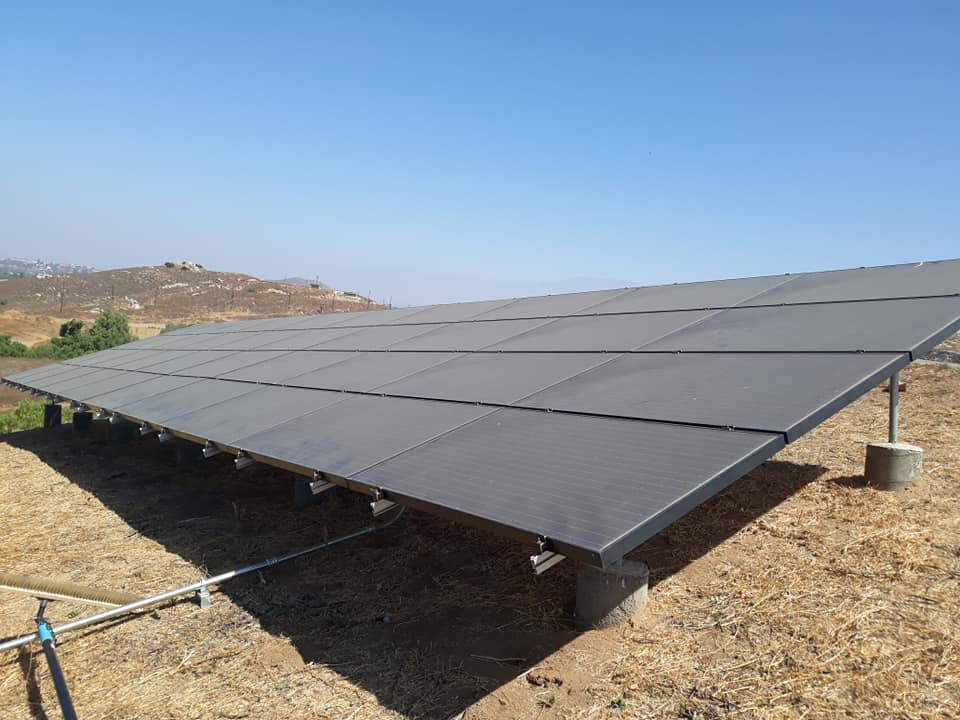
Label: Dusty